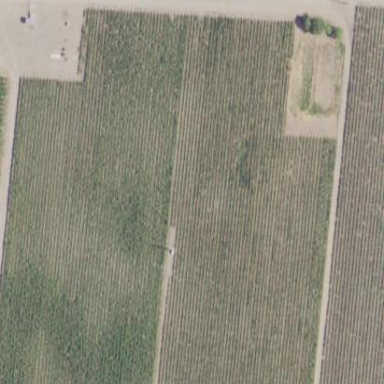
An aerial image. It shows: Vineyard where grapes are grown.